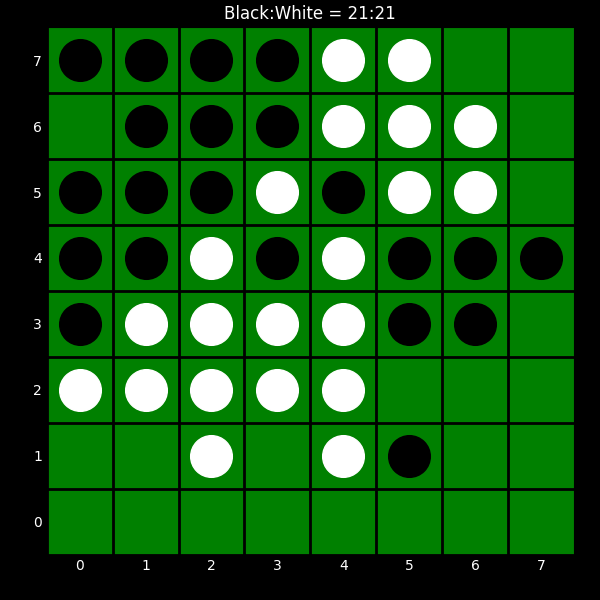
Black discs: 21
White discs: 21